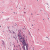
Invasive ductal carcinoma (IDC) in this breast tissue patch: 0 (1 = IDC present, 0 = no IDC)